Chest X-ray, AP view. Patient: 63 years old, sex M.
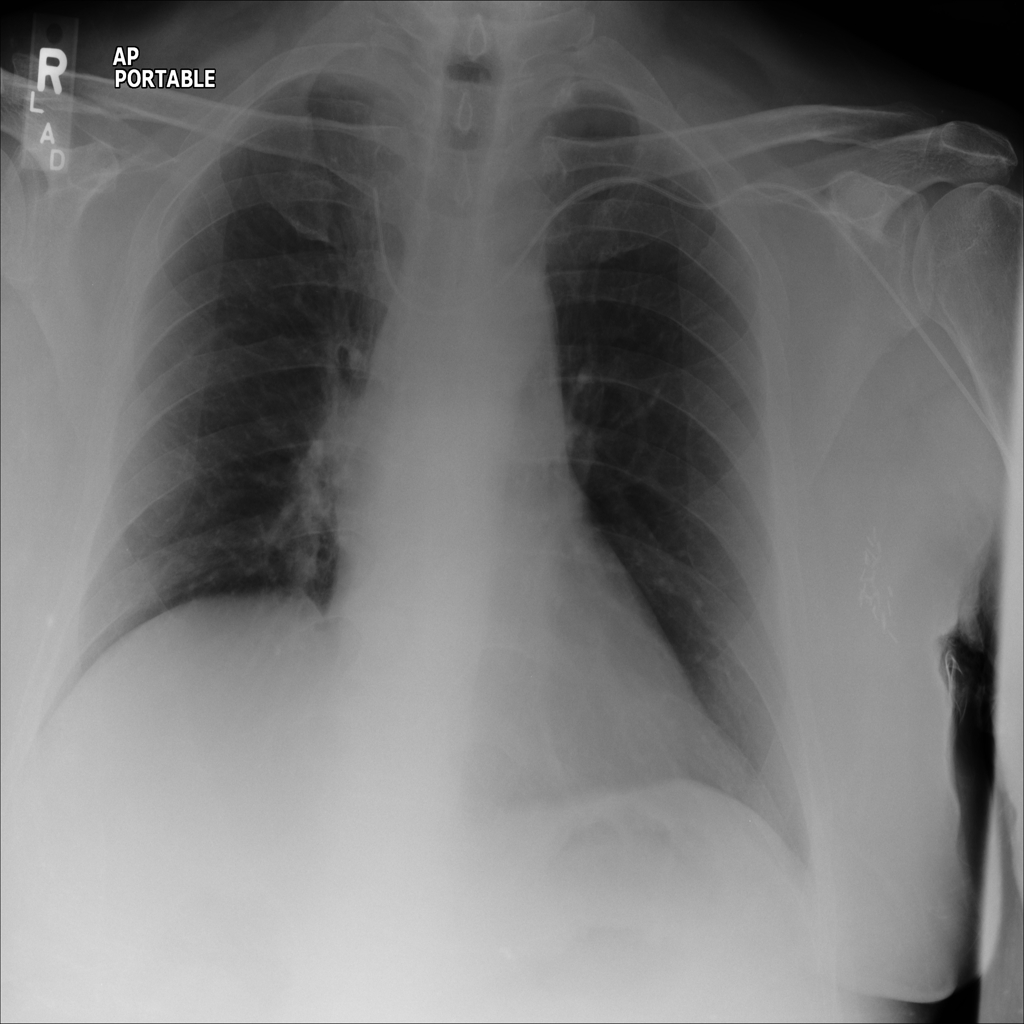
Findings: No Finding